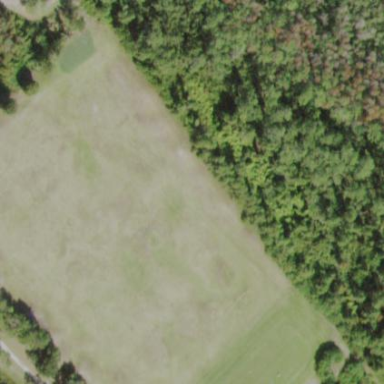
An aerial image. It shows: Driving range for golf practice.